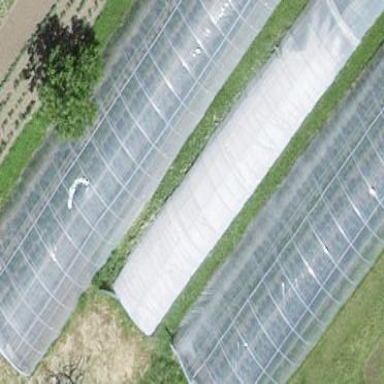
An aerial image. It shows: Greenhouse.